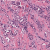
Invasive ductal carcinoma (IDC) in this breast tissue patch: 1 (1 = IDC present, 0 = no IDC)